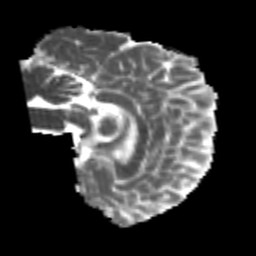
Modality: MD
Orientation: sagittal
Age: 23
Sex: female
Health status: healthy
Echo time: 0.074 s